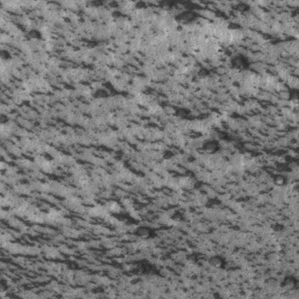
Label: frost